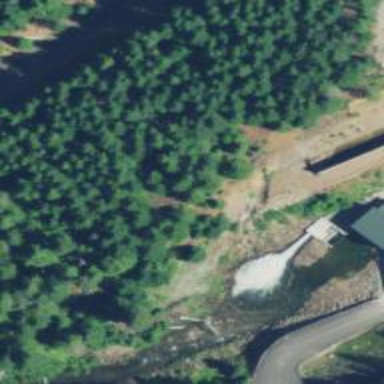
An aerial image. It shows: Spillway within waterway.